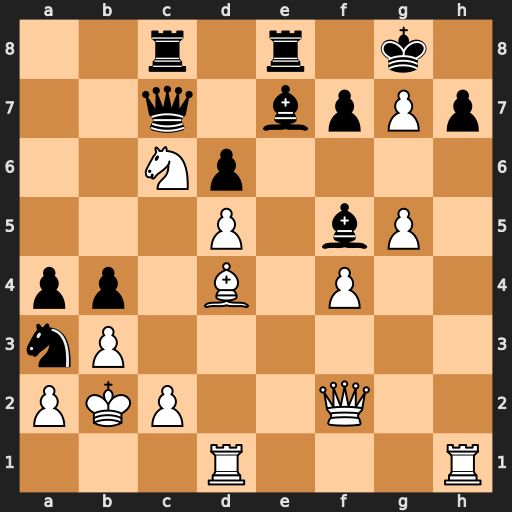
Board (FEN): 2r1r1k1/2q1bpPp/2Np4/3P1bP1/pp1B1P2/nP6/PKP2Q2/3R3R
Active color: w
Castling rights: -
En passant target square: -
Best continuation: Rxh7 Bxh7 Rh1 Qd7 Rxh7